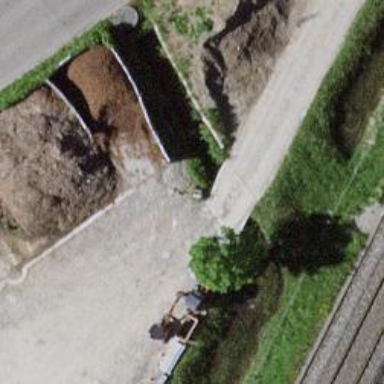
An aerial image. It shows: Culvert tunnel under drain waterway.